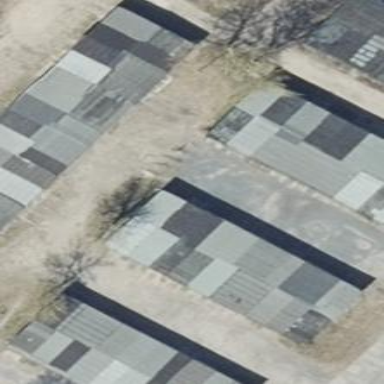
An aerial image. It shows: Garage building.